A bearing vibration time series has been folded into this square grayscale image, one row per segment of consecutive samples. Classify the bearing condition as one of: normal, inner_race, outer_race, ball.
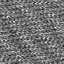
Answer: outer_race